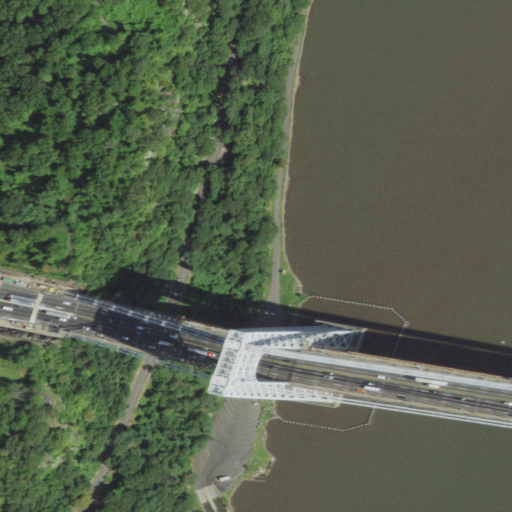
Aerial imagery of beach in New Jersey named Hazard Beach containing open water, deciduous forest, open development, medium intensity development, low intensity development, high intensity development, and herbaceous wetlands